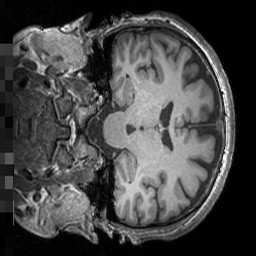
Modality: T1w
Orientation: coronal
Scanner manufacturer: siemens
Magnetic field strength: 3 T
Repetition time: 1.5 s
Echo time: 0.00291 s